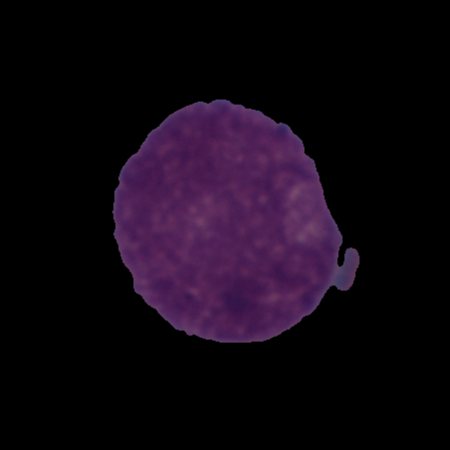
Label: cancer